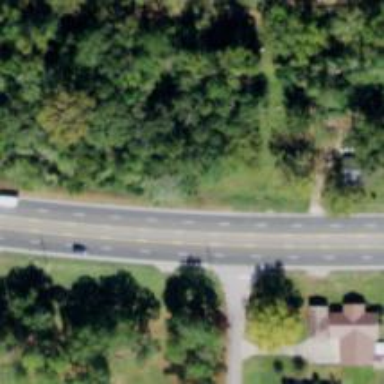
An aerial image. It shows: Asphalt road classified as trunk highway.